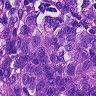
Metastatic tissue present: yes